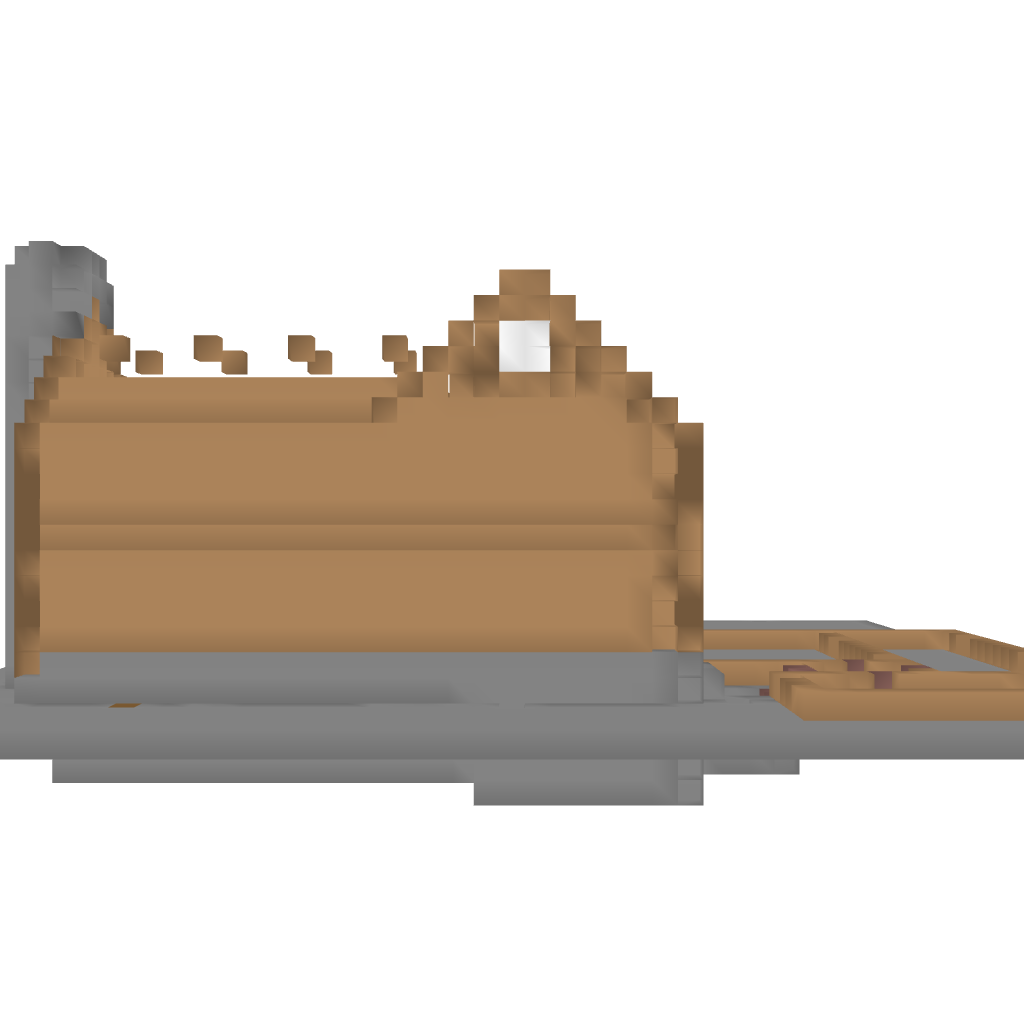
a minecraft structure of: Big Casual House bad low quality